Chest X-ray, PA view. Patient: 51 years old, sex M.
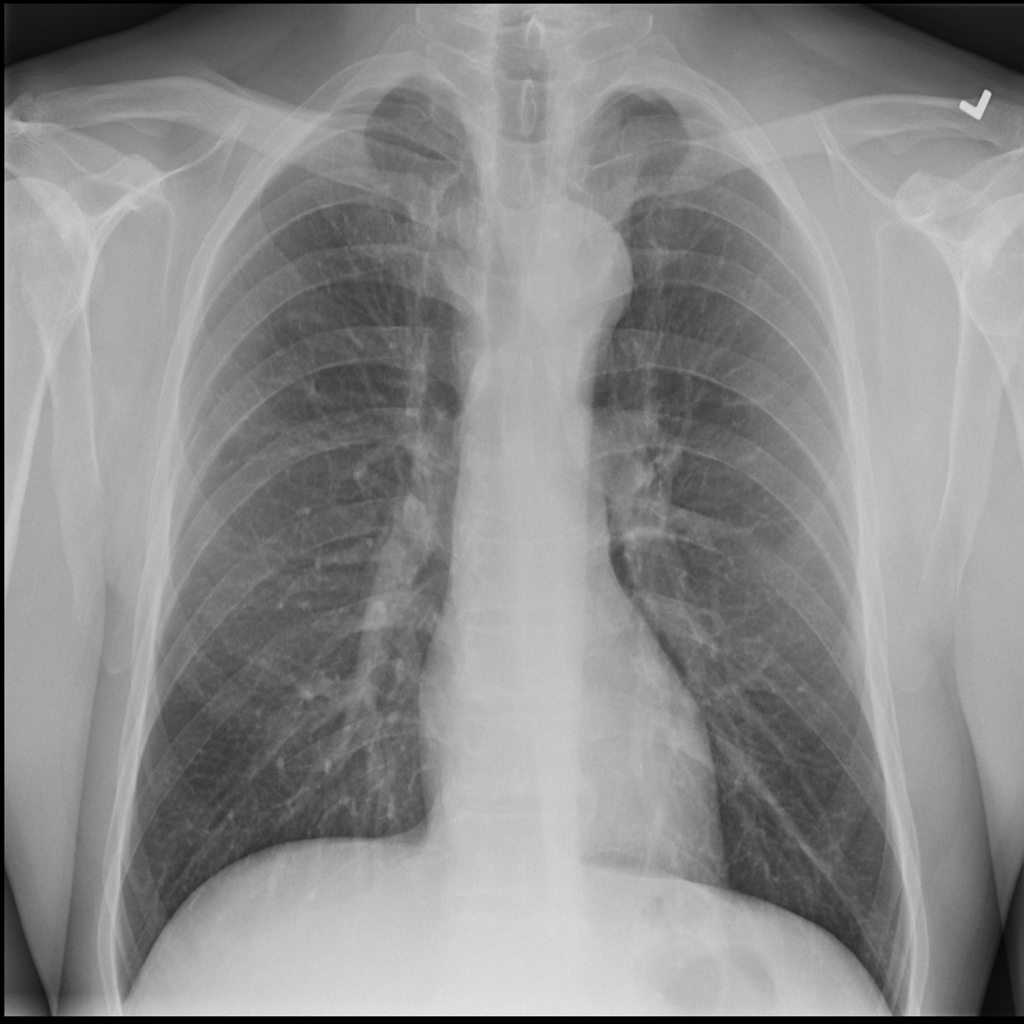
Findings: No Finding